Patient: sex M, age 29
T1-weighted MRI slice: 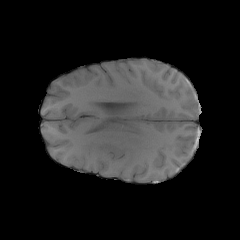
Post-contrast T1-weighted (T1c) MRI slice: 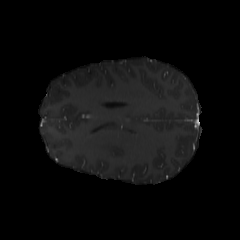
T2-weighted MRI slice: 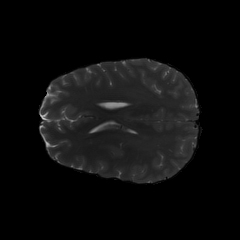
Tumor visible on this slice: no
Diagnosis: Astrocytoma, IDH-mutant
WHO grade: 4